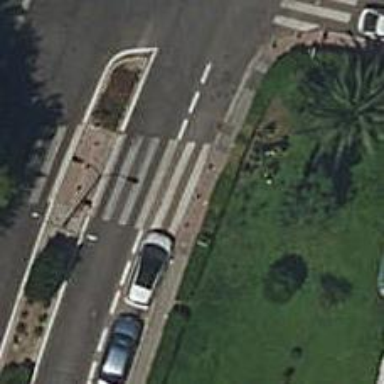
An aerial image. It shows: Bollard barrier.